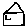
Label: house